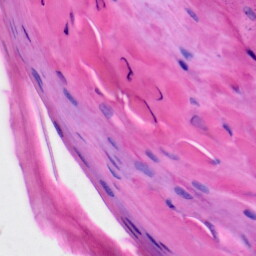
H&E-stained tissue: Skin